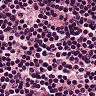
Metastatic tissue present: no